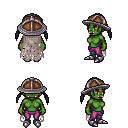
a pixel art fantasy rpg character, female body template, orc, green skin, gray tattered cape, magenta pants, gray twin-tailed hairstyle, chain helm, metal boots, four views (front, back, left, right), 2x2 character sprite sheet, small pixel art, hard edges, no anti-aliasing